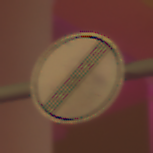
Verkehrszeichen: EndeSaemtlicherBegrenzungen
Umgebung: Outdoor, Urban
Tageszeit: Night
Wetter: Overcast
Licht: Artificial
Jahreszeit: Winter
Kontrast: MediumContrast